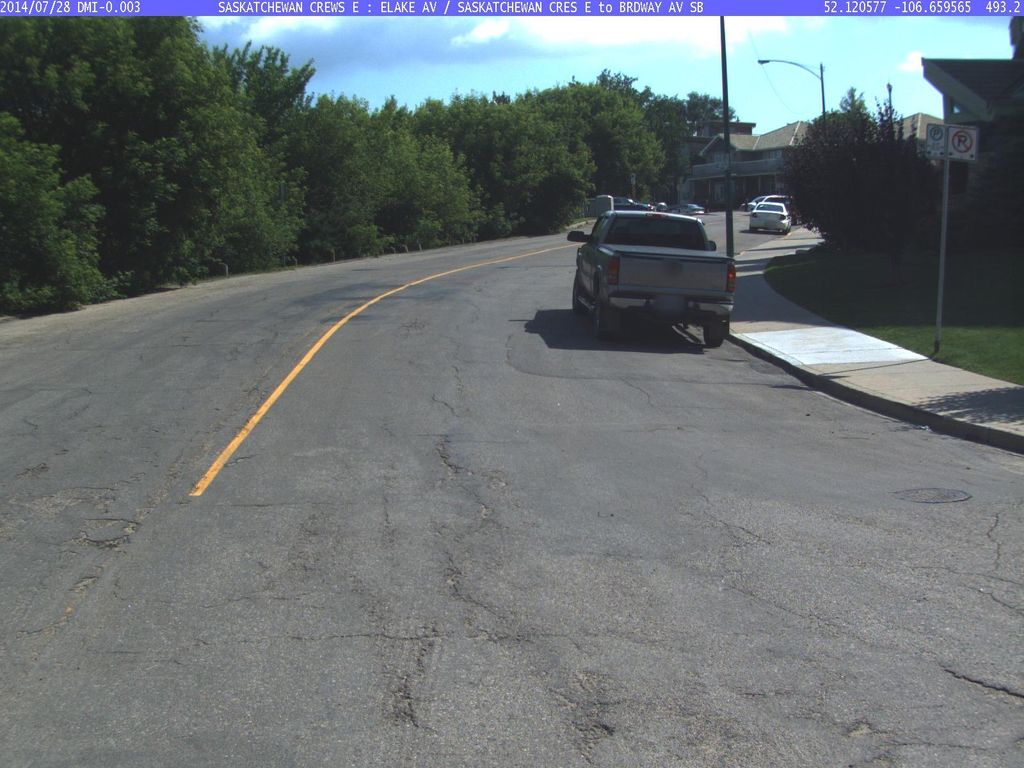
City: saskatoon